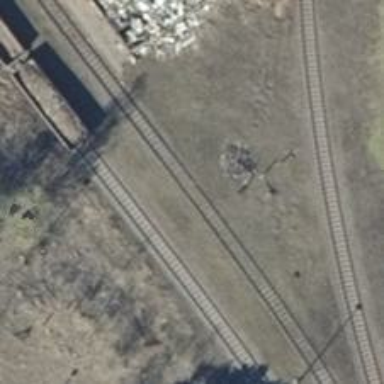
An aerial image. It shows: Railway yard.